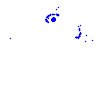
Particle: kaon